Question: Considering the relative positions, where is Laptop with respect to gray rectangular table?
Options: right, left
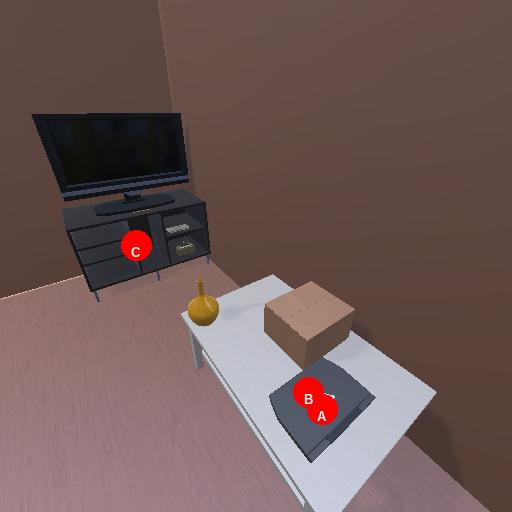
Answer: right